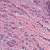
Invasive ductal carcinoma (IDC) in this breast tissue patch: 1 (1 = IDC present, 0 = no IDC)